Interaction volume radius: 10 \u00c5
Interaction volume height: 15 \u00c5
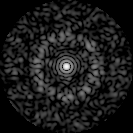
Disorder parameter: 0.8272